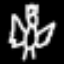
Label: angel